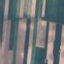
Land use / land cover: AnnualCrop